Interaction volume radius: 10 \u00c5
Interaction volume height: 10 \u00c5
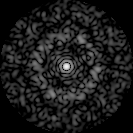
Disorder parameter: 0.8295